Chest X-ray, PA view. Patient: 52 years old, sex M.
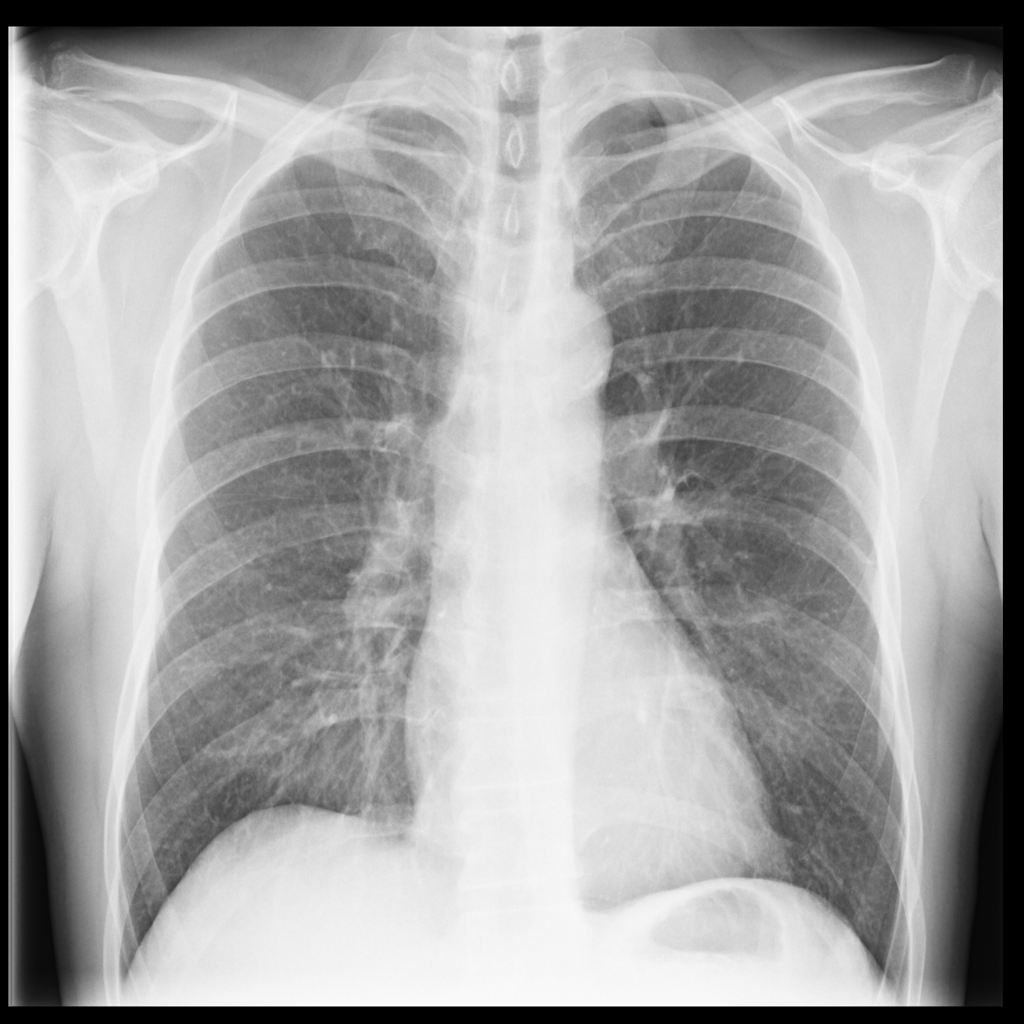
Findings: No Finding